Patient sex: M
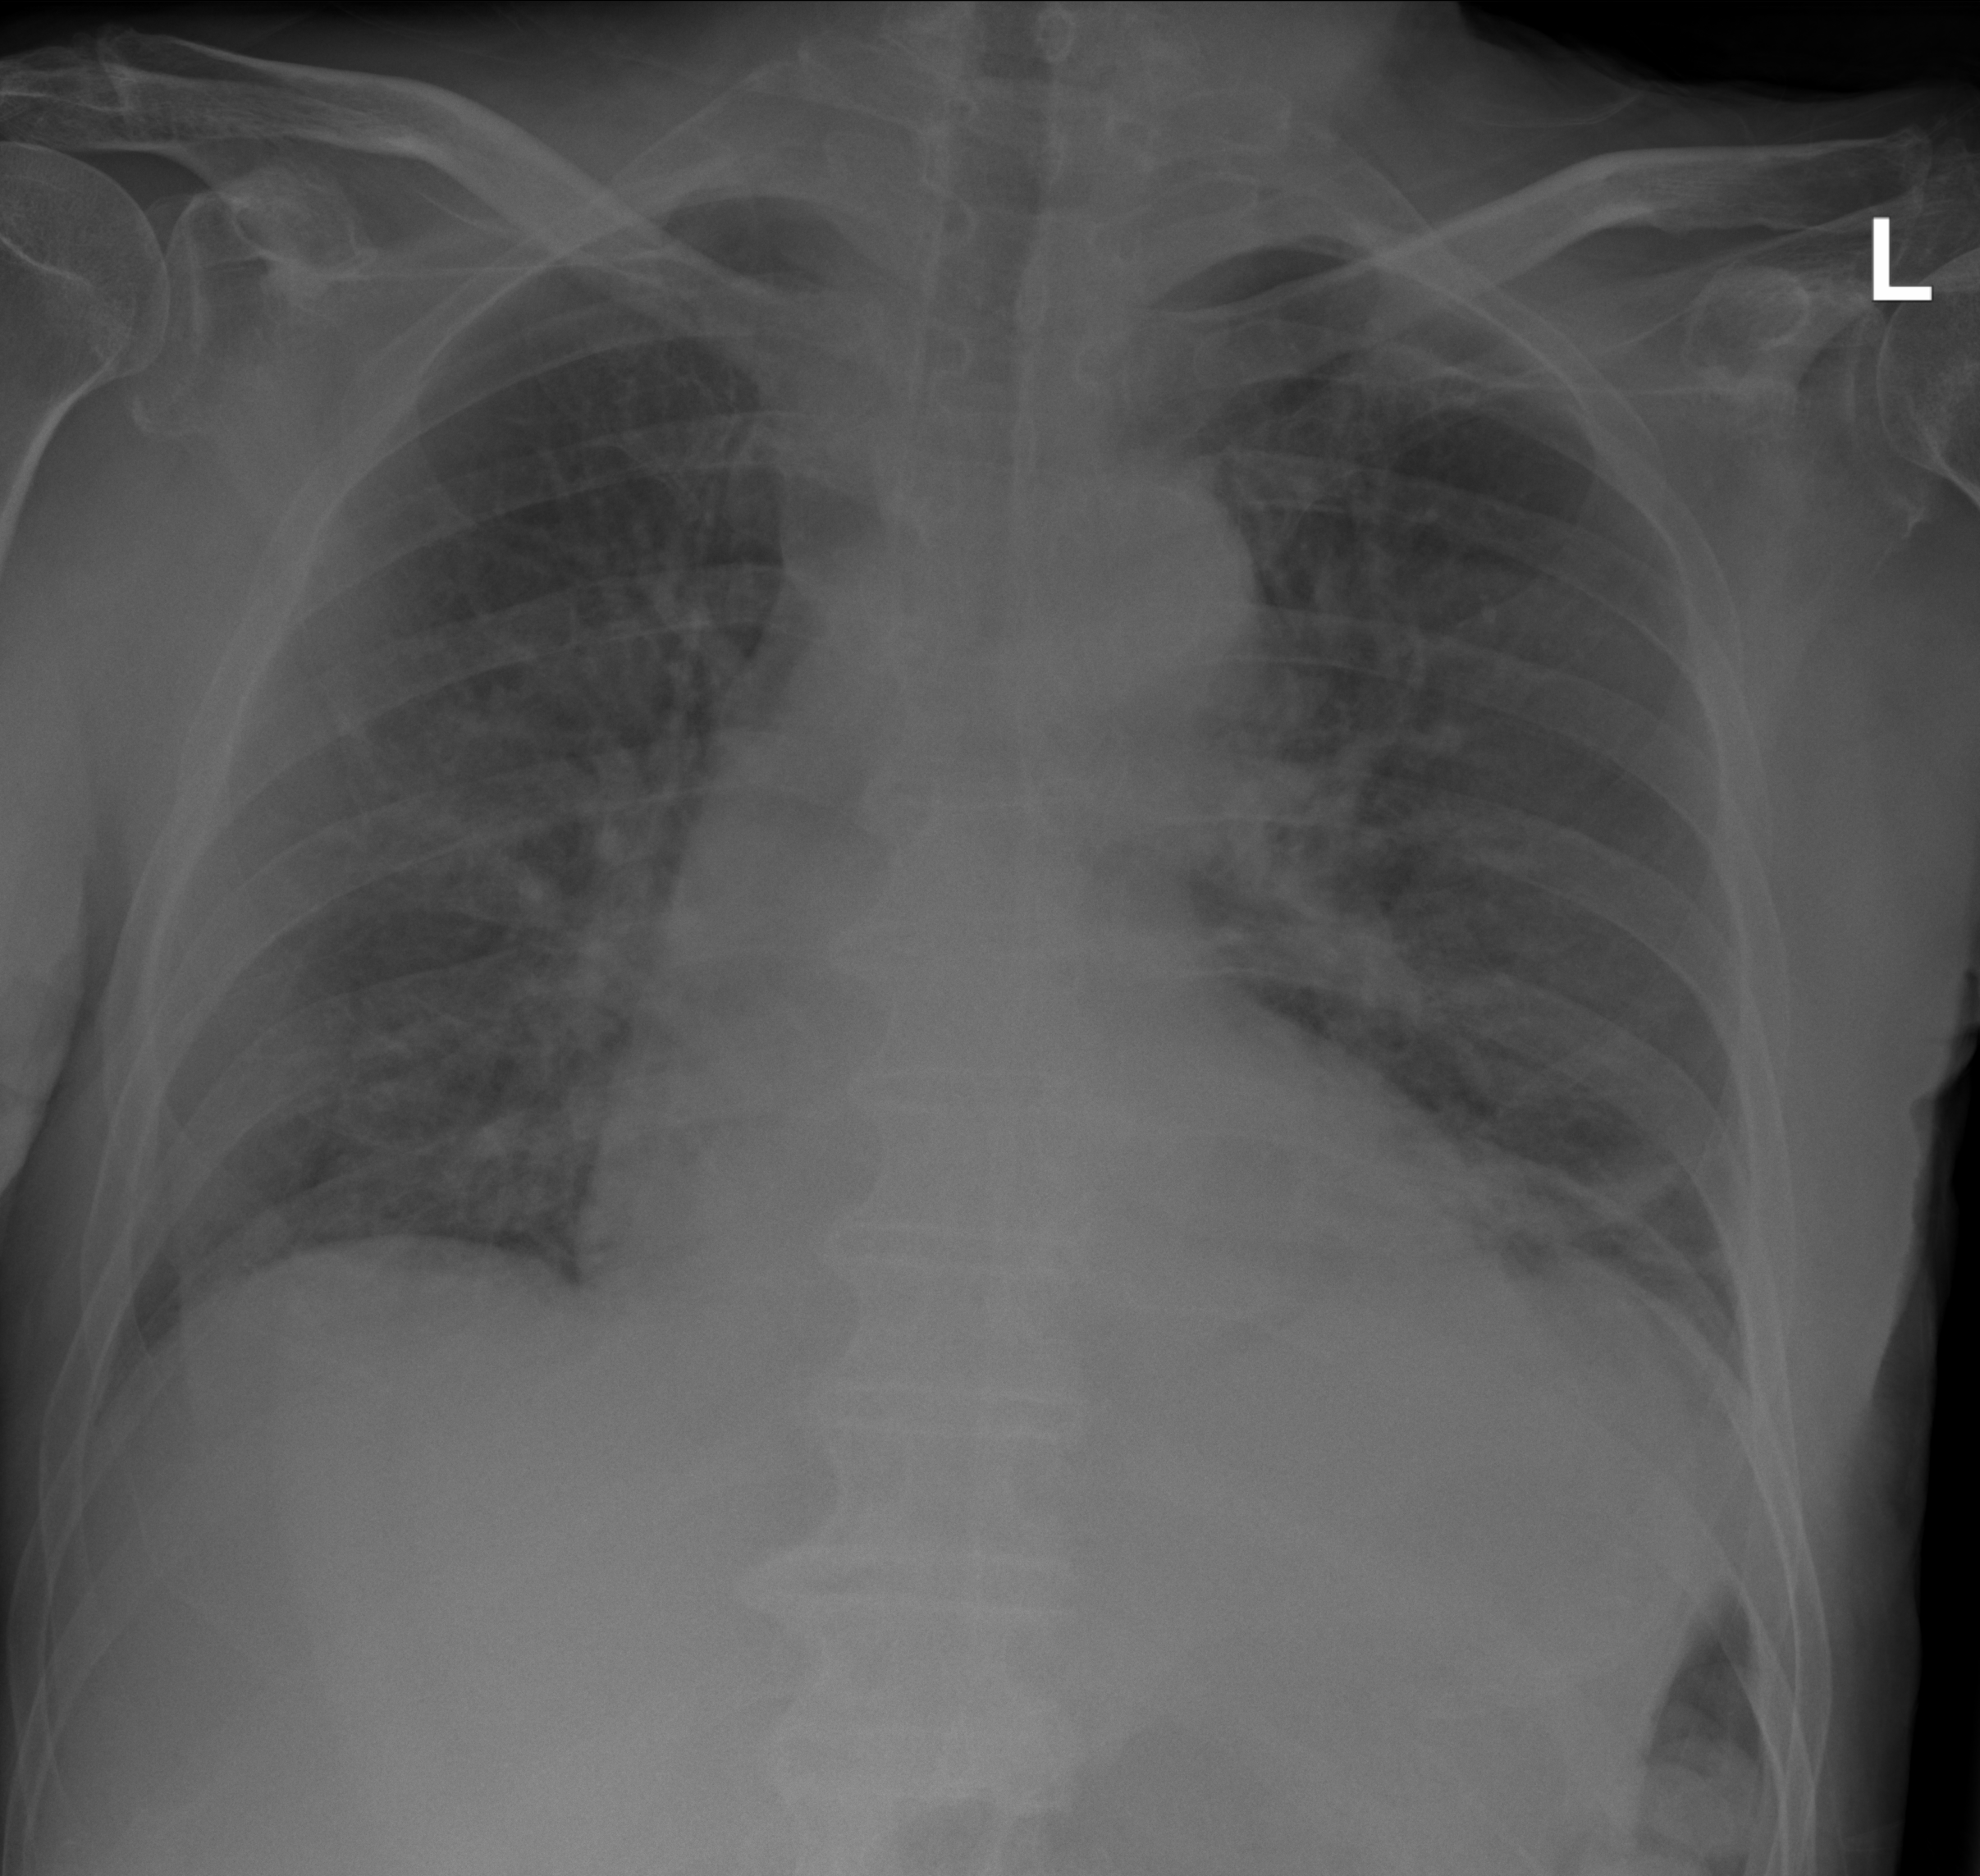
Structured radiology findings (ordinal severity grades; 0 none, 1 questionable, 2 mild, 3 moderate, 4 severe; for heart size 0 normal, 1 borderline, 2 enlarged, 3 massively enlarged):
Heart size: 1
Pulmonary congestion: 2
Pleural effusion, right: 0
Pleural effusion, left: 2
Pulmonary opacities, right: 2
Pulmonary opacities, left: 2
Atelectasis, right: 0
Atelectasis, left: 2